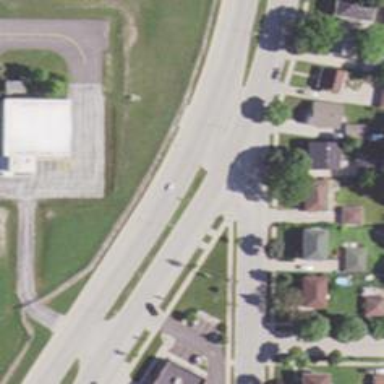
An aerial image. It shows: Traffic island located on footway.